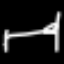
Label: bed